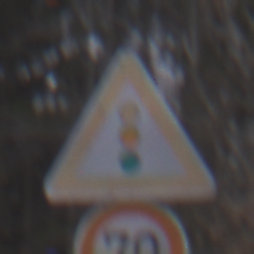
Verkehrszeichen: Lichtzeichenanlage
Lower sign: Geschwindigkeit70
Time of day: Midday
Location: Outdoor (Nature)
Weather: Overcast
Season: Autumn
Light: Natural